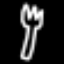
Label: fork